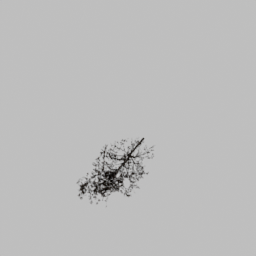
Label: nature